Question: I have a question about joining the data from 2 tables from a MySQL Database. First I will explain what I currently have and then what I want just to be as clear as possible.
I have 2 tables in the Database which look like this:
'''
Table: Subscriptions
Columns:
ID int(11) PK AI
Klant ID int(11)
Mail ID int(11)
Status varchar(15)
Datum varchar(15)
ID Klant_ID Mail_ID Status Datum
123 6 6 90 21-03-2013
124 6 6 10 21-03-2013
125 6 5 90 21-03-2013
126 6 5 10 21-03-2013
127 6 1 90 20-03-2013
128 6 1 10 20-03-2013
129 6 2 10 21-03-2013
130 6 2 90 21-03-2013
131 6 4 90 21-03-2013
132 6 4 10 21-03-2013
'''
And:
'''
Table: Mail
Columns:
ID int(11) PK AI
Content longtext
Datum varchar(15)
Titel varchar(150)
ID Content Datum Titel
1 (alot of encoded html) 18-03-13 test
2 (alot of encoded html) 18-03-13 test2
4 (alot of encoded html) 18-03-13 alles weer testen
5 (alot of encoded html) 20-03-13 testje
6 (alot of encoded html) 21-03-13 Statusupdate week 6
'''
I am using these 2 queries to select the data from the tables now:
'''
SELECT ID, Titel FROM Mail
SELECT * FROM Subscriptions,
(SELECT MAX(ID) as ids, Mail_ID FROM Subscriptions
WHERE Klant_ID = '".$_GET["ID"]."' GROUP BY Mail_ID) table2
WHERE ID=table2.ids
'''
I want to get a query using JOIN to be able to create this table using html:

I personaly haven't got much experience using JOIN since I first used it yesterday, I am able to make a simple JOIN query but I just don't know how to do this. If you have more questions ask them in the comments. If anyone could help me with this it would be great!
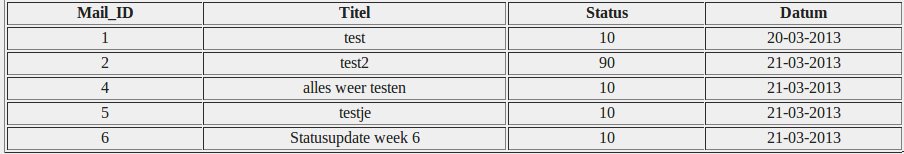
Answer: this is a simple Join between your tables
'''
SELECT Mail_ID, Titel, Status, Subscriptions.Datum FROM Subscriptions
JOIN Mail ON (Subscription.Mail_ID=Mail.ID)
WHERE Klant_ID = '".$_GET["ID"]."' GROUP BY Mail_ID
'''
the order of the rows is random by a join,
if you want to get the last data, your query is right.